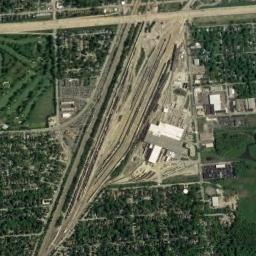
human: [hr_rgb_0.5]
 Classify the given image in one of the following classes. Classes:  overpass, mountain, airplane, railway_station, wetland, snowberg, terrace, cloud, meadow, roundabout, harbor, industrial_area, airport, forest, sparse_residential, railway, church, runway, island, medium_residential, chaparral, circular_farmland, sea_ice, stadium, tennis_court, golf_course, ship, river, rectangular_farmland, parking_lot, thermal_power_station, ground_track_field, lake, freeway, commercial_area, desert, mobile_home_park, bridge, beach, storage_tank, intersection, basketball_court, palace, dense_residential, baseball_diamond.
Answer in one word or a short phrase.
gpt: railway_station